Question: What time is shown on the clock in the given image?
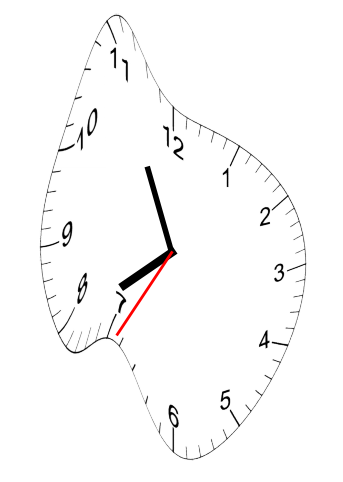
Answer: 07:55:35